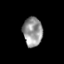
Tissue: skin
Cell type: Epithelial cells
Senescence score: 0.2291
Nuclear area (px): 557
Mean DAPI intensity: 149.445